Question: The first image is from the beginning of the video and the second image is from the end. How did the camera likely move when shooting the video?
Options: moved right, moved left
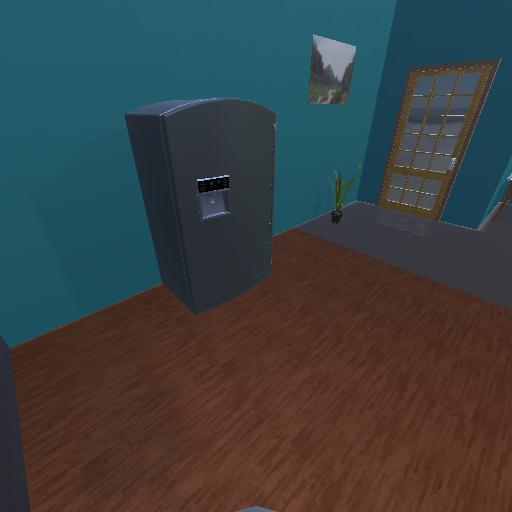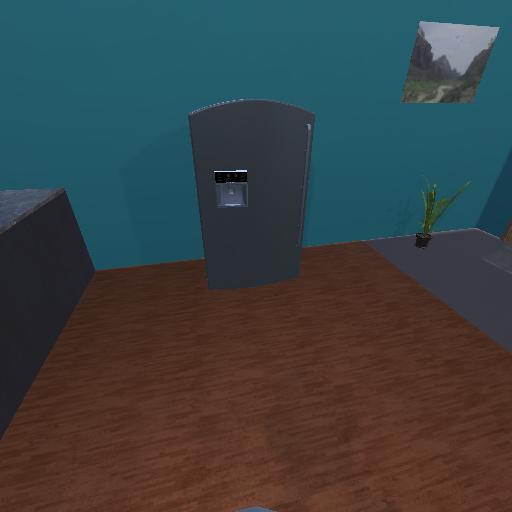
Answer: moved right